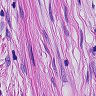
Metastatic tissue present: yes